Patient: sex M, age 48
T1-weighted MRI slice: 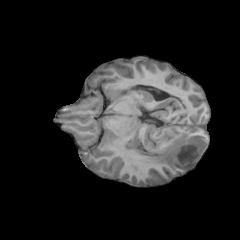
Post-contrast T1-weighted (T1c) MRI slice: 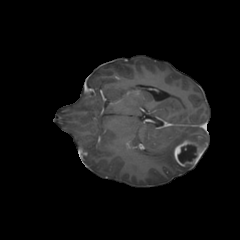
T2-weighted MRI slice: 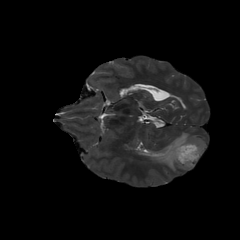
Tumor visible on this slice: yes
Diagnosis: Glioblastoma, IDH-wildtype
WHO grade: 4